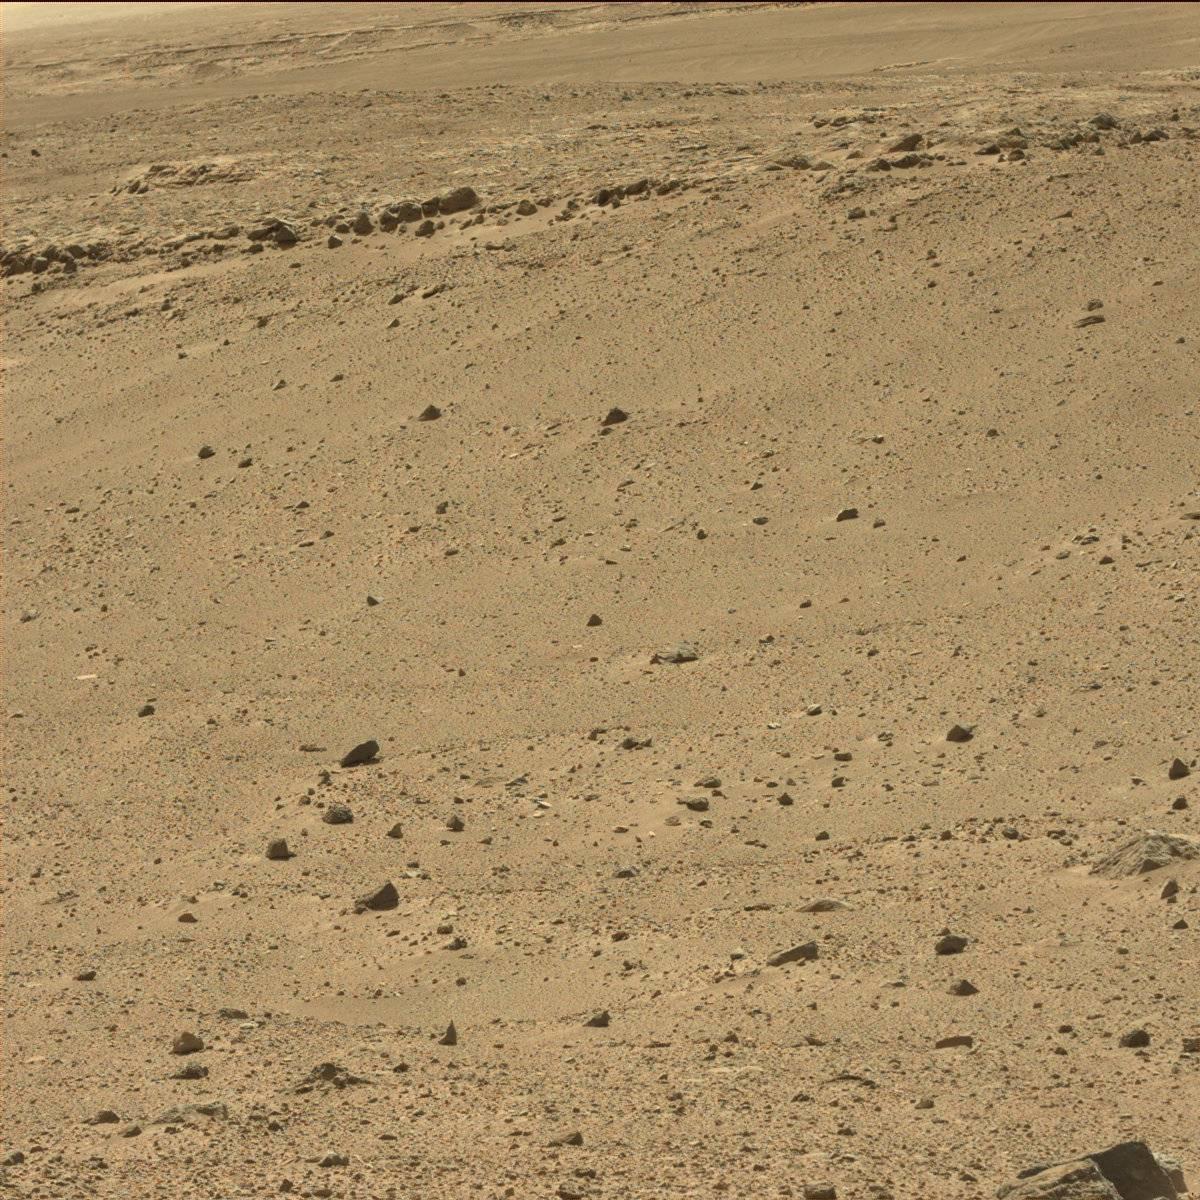
Terrain classes present: Bedrock, Ridge, Sand / Soil